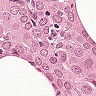
Metastatic tissue present: yes